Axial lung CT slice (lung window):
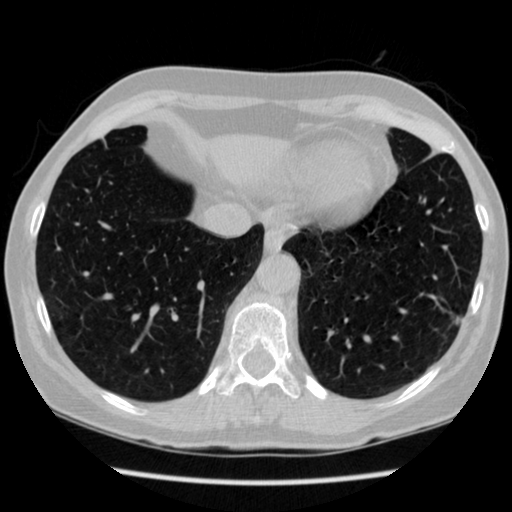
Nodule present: no